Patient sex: M
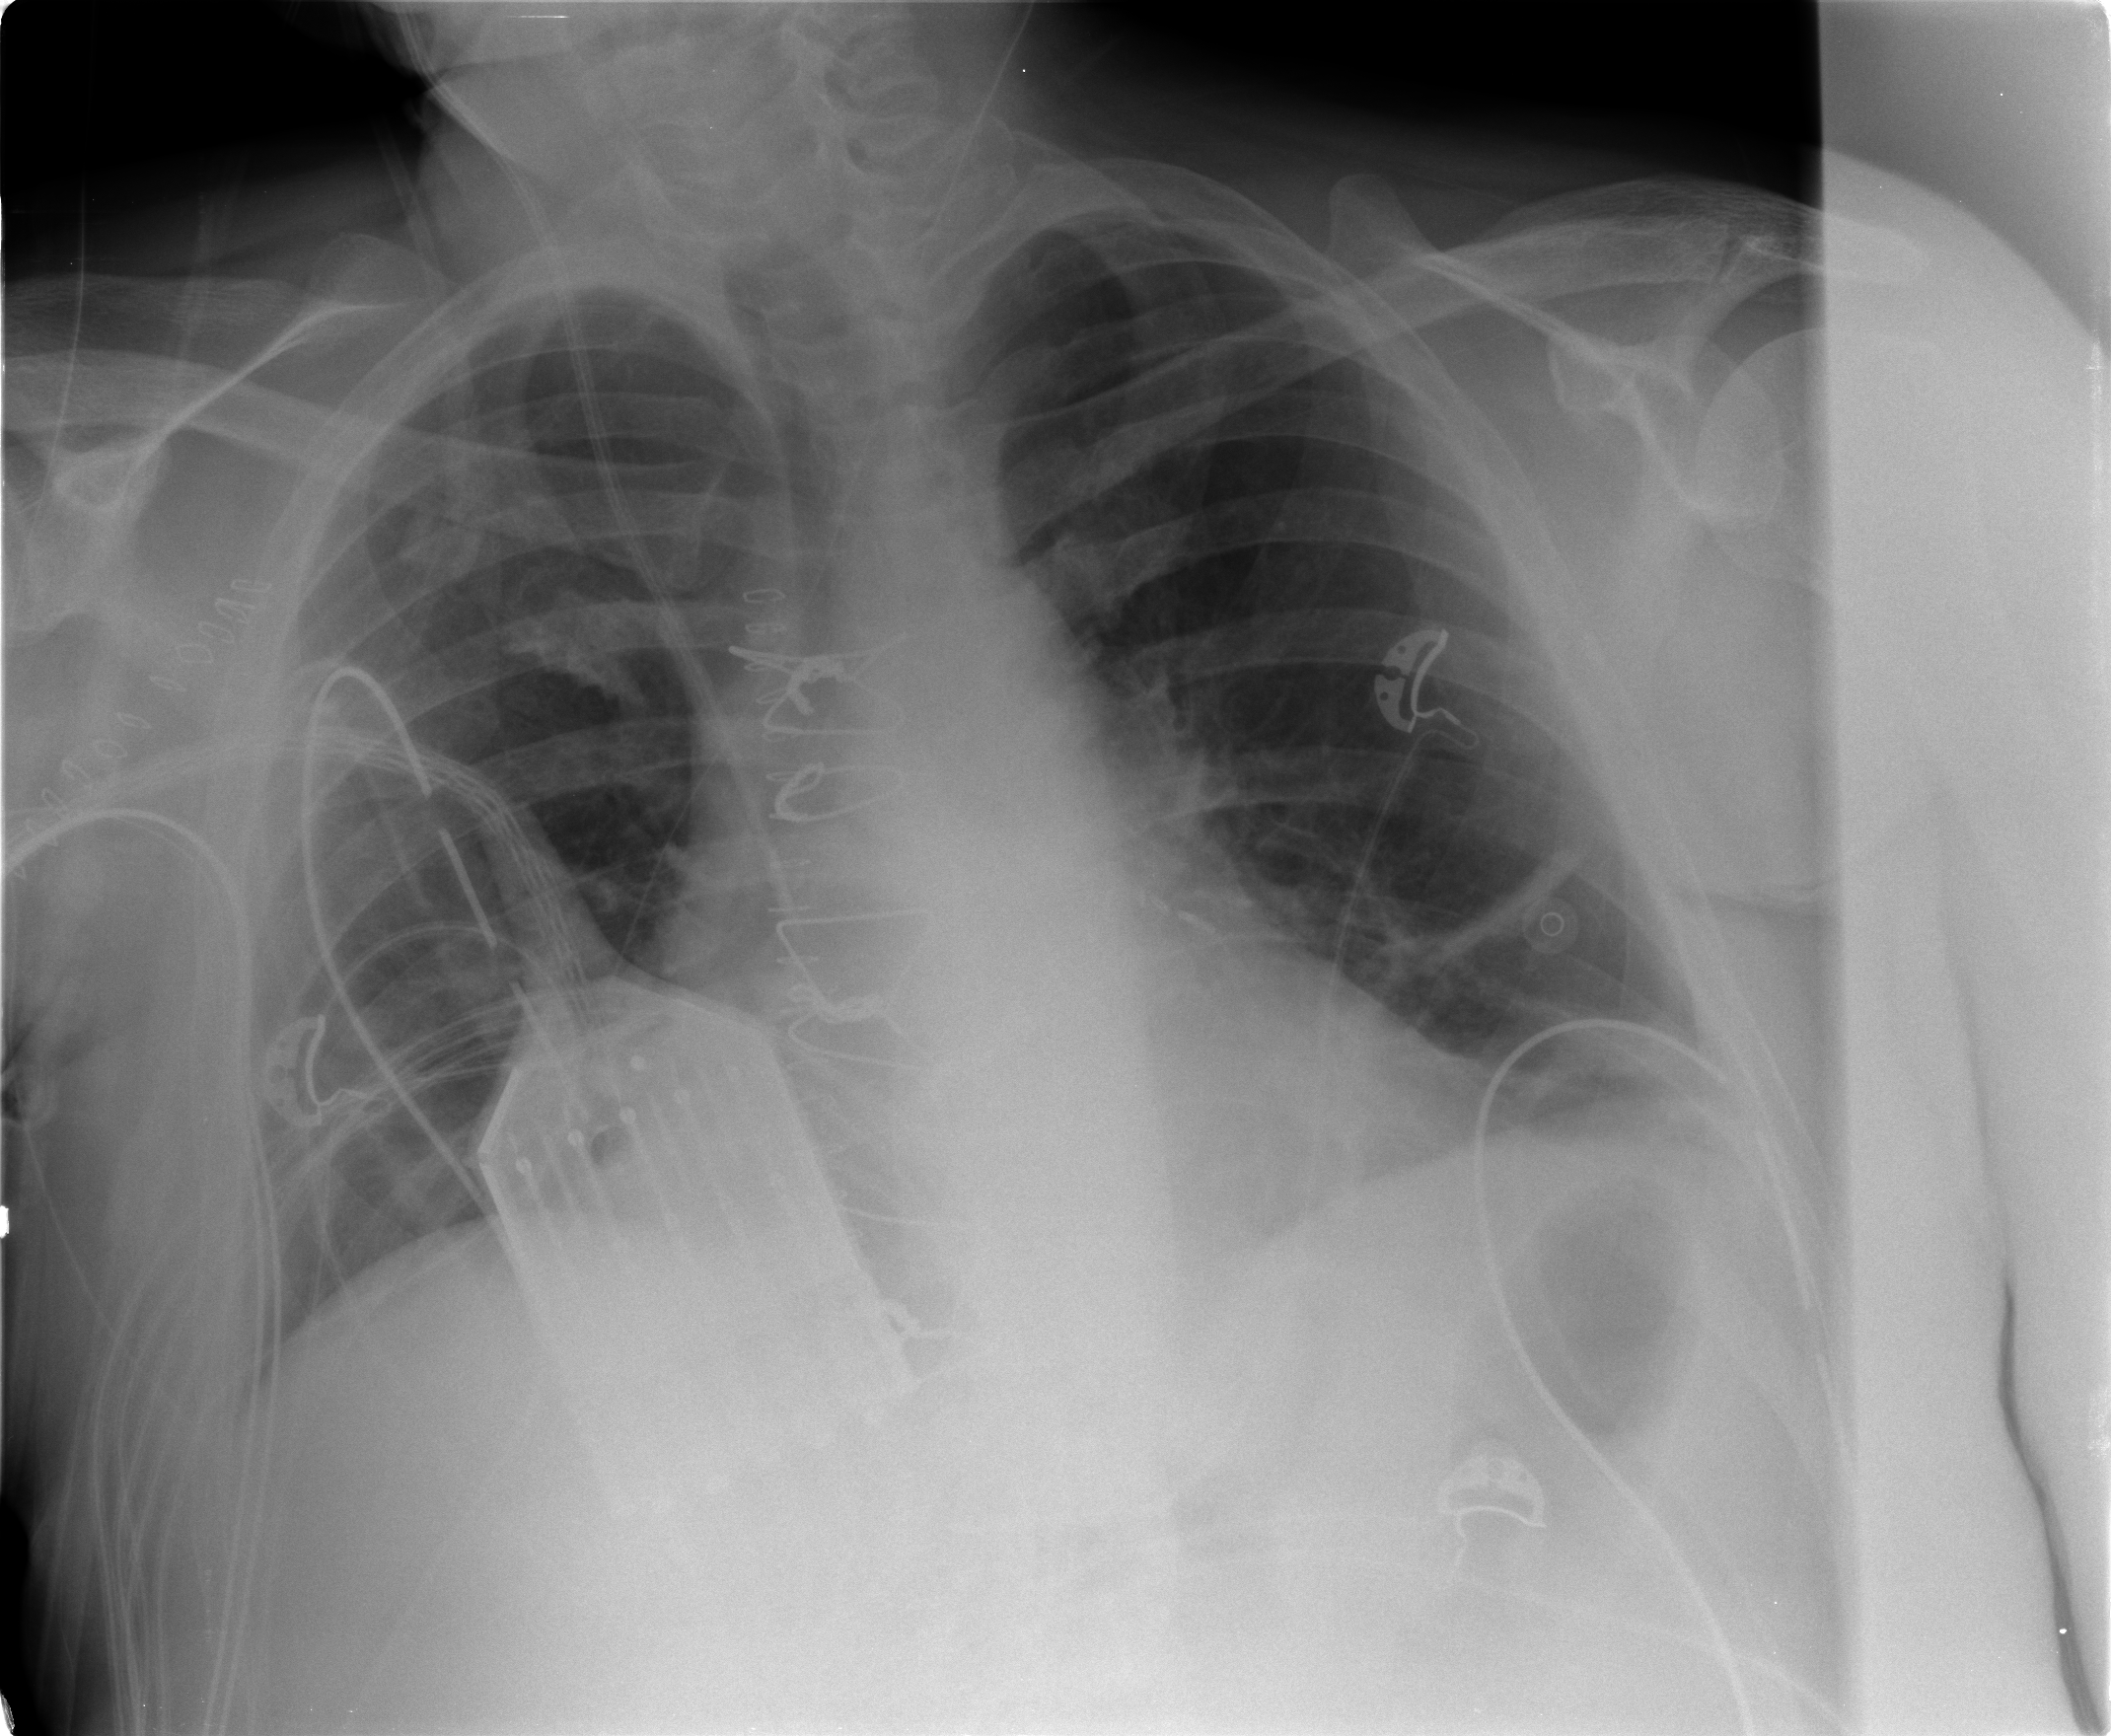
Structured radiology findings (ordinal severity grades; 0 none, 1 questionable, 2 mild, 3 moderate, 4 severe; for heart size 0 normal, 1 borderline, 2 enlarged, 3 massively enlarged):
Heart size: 0
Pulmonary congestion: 0
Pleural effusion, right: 0
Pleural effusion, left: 0
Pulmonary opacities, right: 0
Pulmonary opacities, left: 0
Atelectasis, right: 1
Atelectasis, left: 2